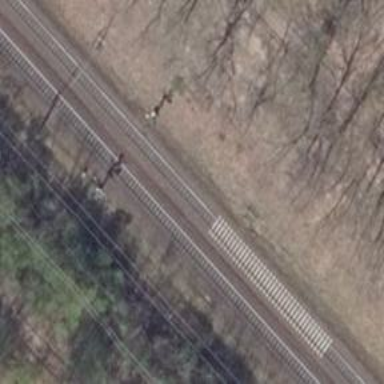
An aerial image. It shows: Railway track with contact line for electrification.